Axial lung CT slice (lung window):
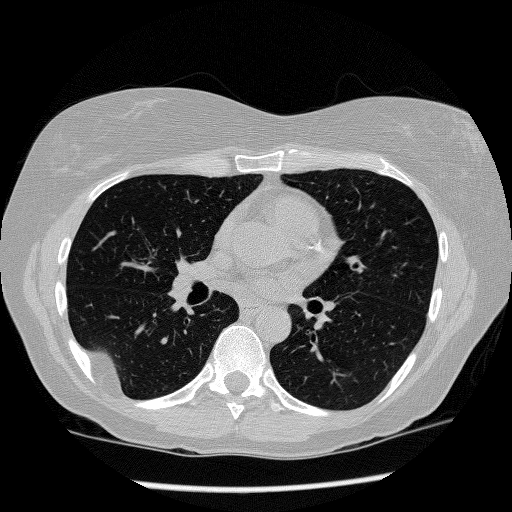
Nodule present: no